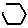
Label: hexagon